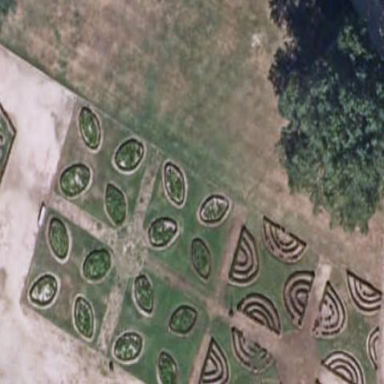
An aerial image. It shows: Garden that is leisure land.